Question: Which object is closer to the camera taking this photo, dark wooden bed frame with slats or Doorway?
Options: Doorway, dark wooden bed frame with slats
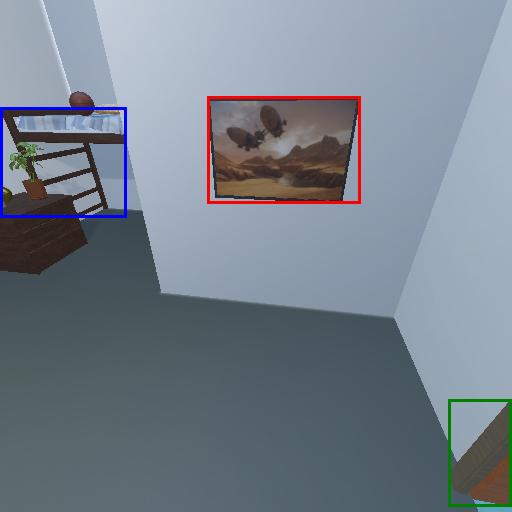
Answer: Doorway